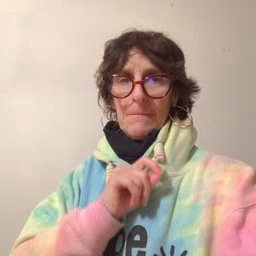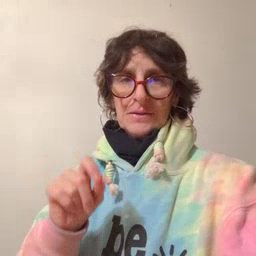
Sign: pencil